Question: I want to use matplotlib to plot date chart,but it show
I have input the x ,y and I want to marker the plot.
x:
'''
Index([u'2000-03-07', u'2000-03-10', u'2000-04-20', u'2002-06-11', u'2003-02-14', u'2004-05-06', u'2004-10-19', u'2005-04-18', u'2005-08-31', u'2005-10-12', u'2006-06-13', u'2006-09-14', u'2008-04-03', u'2010-02-08', u'2011-03-18', u'2012-10-23', u'2013-06-26', u'2014-12-10'], dtype='object')
'''
y:
'''
Date
2000-03-07 <PHONE>
2000-03-10 <PHONE>
2000-04-20 <PHONE>
2002-06-11 <PHONE>
2003-02-14 <PHONE>
2004-05-06 <PHONE>
2004-10-19 <PHONE>
2005-04-18 <PHONE>
2005-08-31 <PHONE>
2005-10-12 <PHONE>
2006-06-13 <PHONE>
2006-09-14 <PHONE>
2008-04-03 <PHONE>
2010-02-08 <PHONE>
2011-03-18 <PHONE>
2012-10-23 <PHONE>
2013-06-26 <PHONE>
2014-12-10 <PHONE>
Name: short_sma, dtype: float64
'''
I use the code is below:
'''
ax1.plot(dfr.ix[dfr['sig']=='EXIT'].index,
dfr.short_sma[dfr['sig']=='EXIT'],
'v', markersize=10, color='k' ,label='sell')
'''
Below is pic I want to marker to it.
Thank you very much.

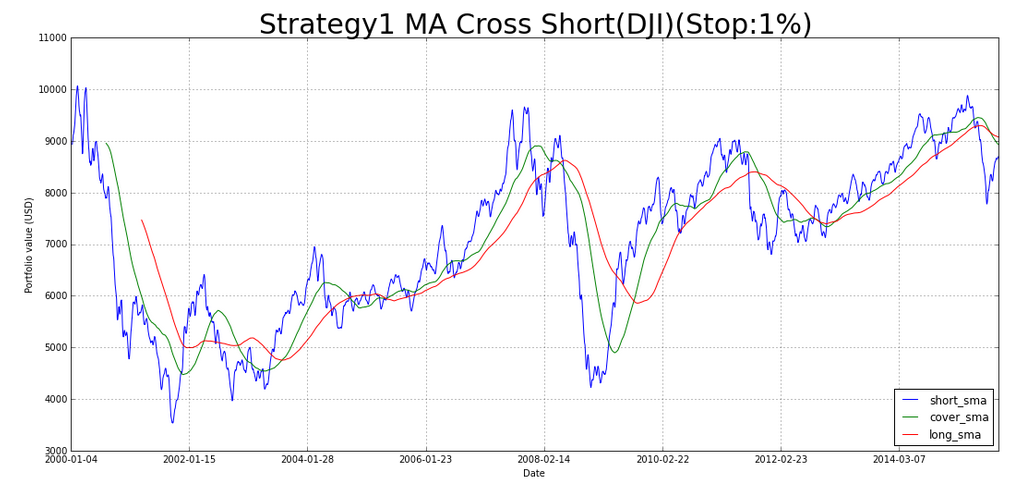
Answer: You need to convert your axis to type datetime. Lots of ways to do this, but assuming it is already a pandas Series, the easiest way is 'pandas.to_datetime':
'''
ax1.plot(pd.to_datetime(dfr.ix[dfr['sig']=='EXIT'].index),
dfr.short_sma[dfr['sig']=='EXIT'],
'v', markersize=10, color='k' ,label='sell')
'''